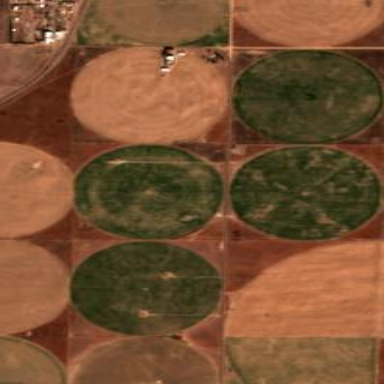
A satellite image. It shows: Farmland with pivot irrigation system.